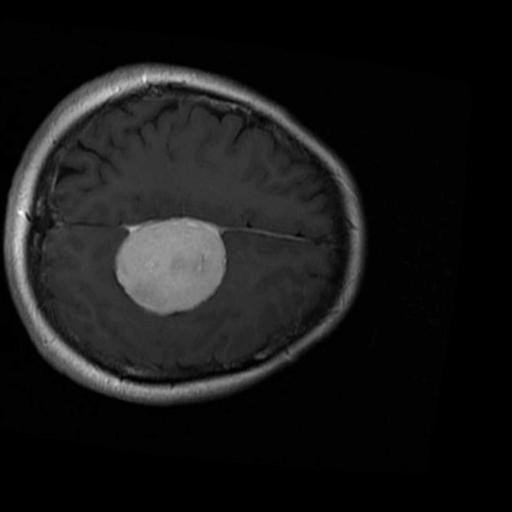
Label: brain_menin